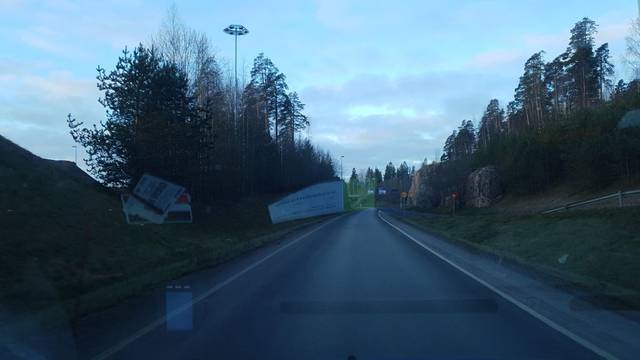
Region: Finland
Coordinates: 60.206, 24.752